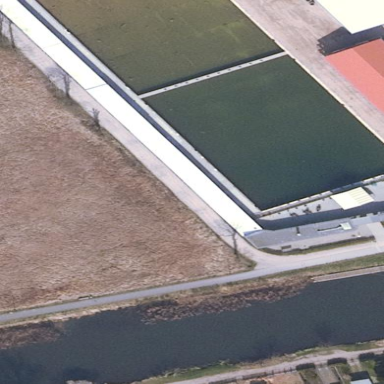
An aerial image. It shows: Swimming pool located in leisure land.